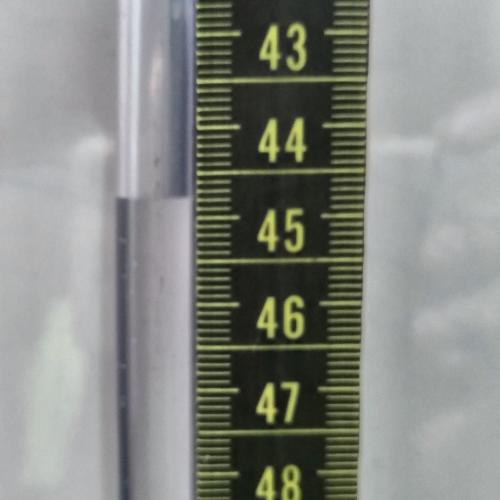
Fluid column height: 44.8 cm